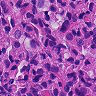
Metastatic tissue present: yes